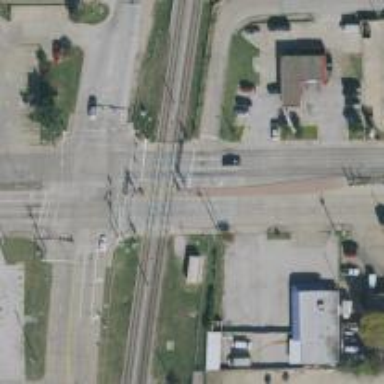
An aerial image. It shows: Railway level crossing.